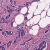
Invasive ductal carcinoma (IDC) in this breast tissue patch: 1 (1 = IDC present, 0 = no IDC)